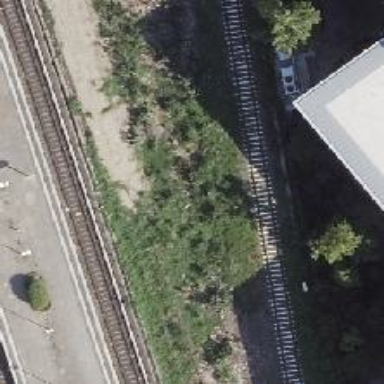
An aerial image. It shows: Contact line indicates electrification.